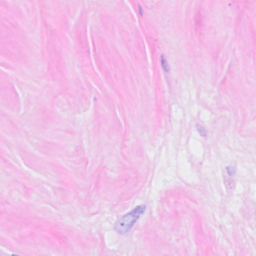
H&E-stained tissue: Breast